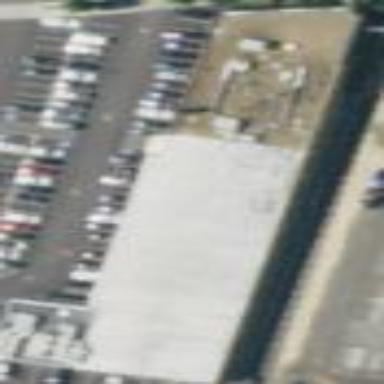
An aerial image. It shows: Garage building that is used for retail purposes. The building is located next to fitness center.